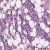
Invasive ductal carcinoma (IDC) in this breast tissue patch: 1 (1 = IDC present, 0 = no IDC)